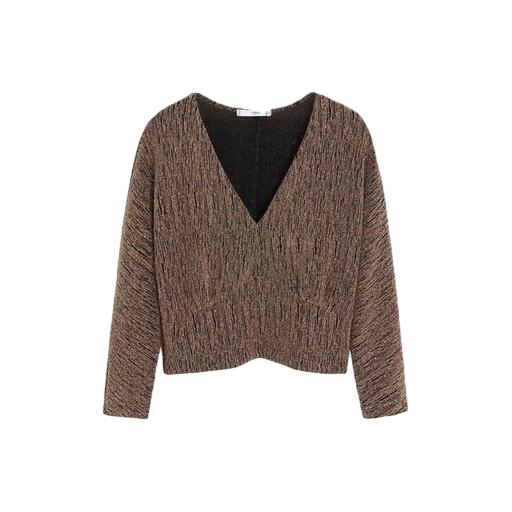
brown v-neck crop top, brown long-sleeve boucle jacket, multicolor v-neck top only macy, white background